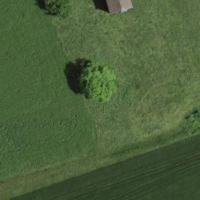
EUNIS habitat code: 52
Species observed at this site:
Melittis melissophyllum